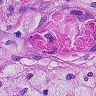
Metastatic tissue present: yes